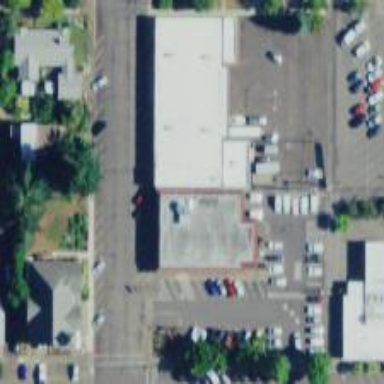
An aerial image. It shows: Post office.